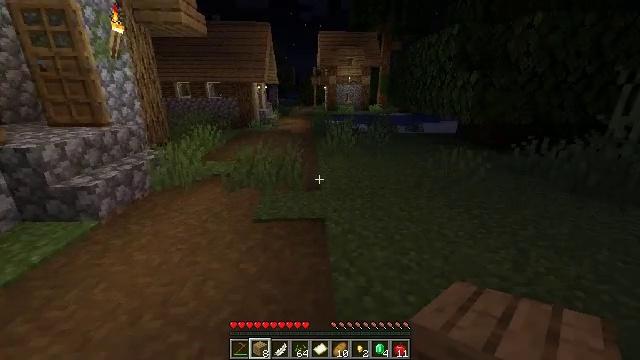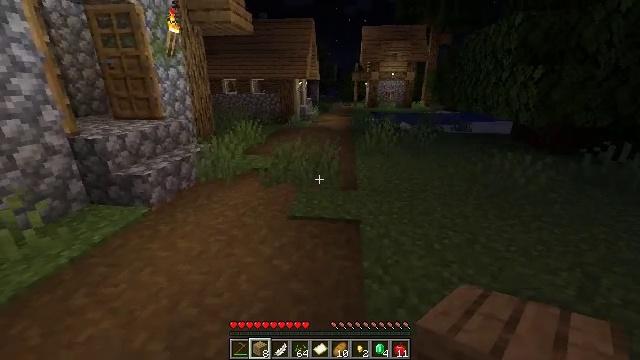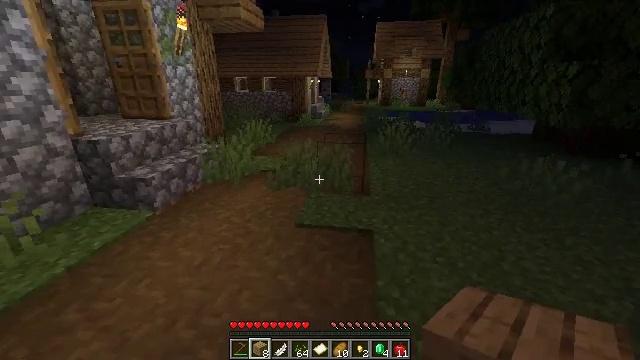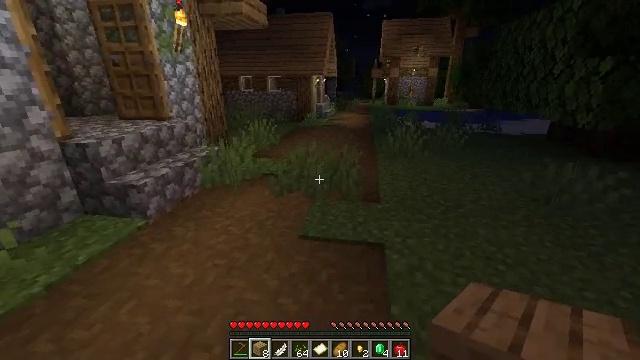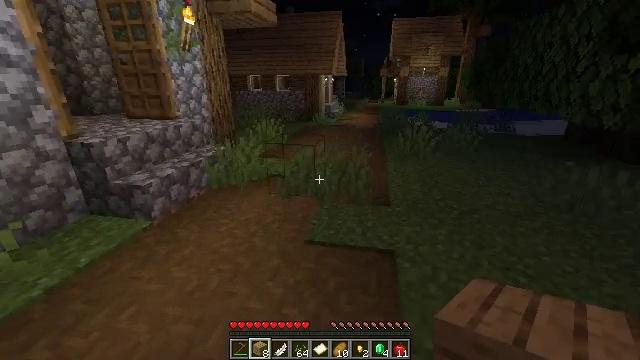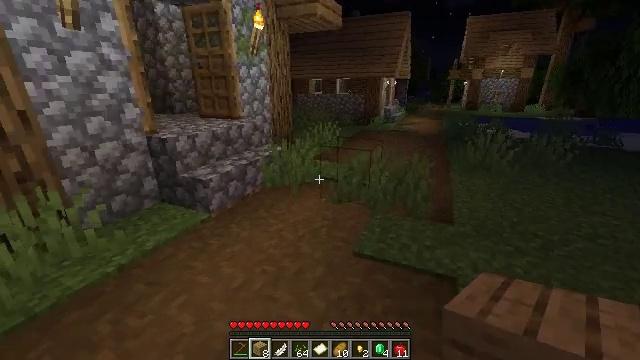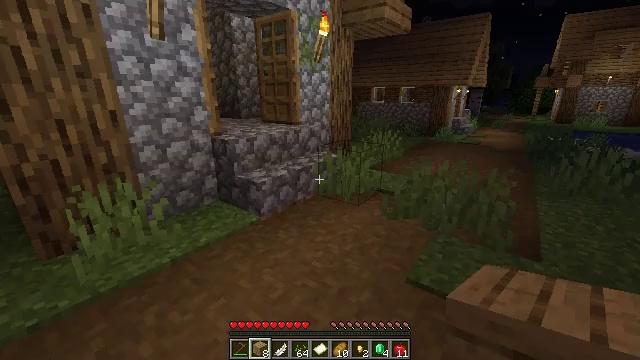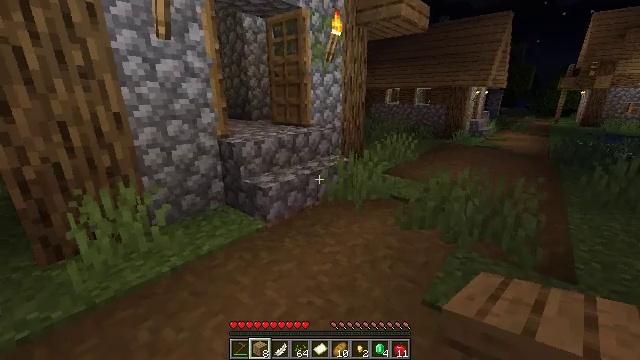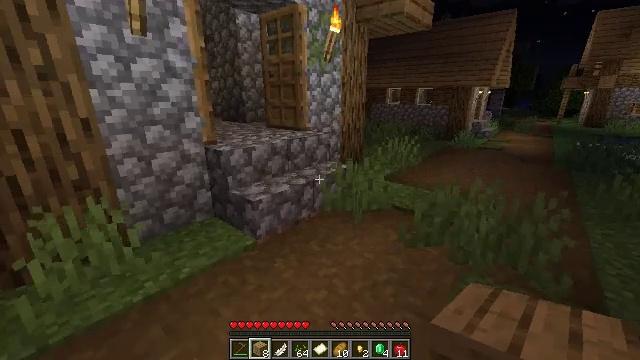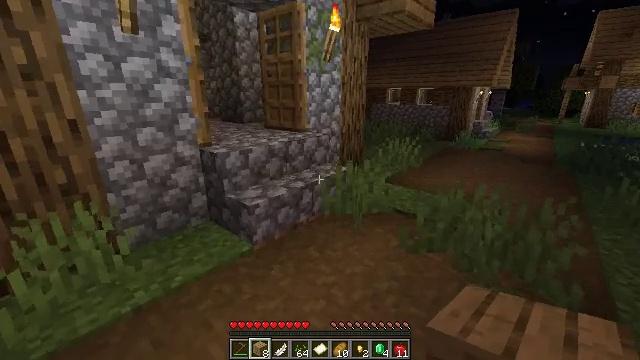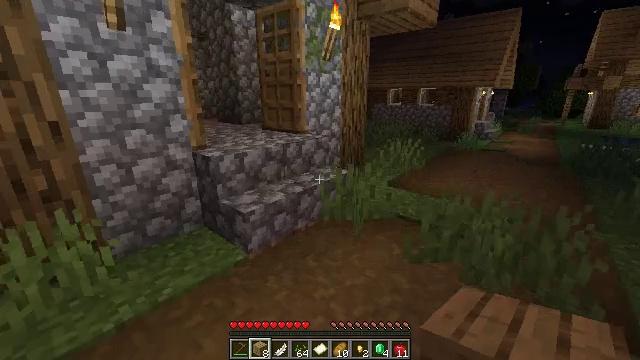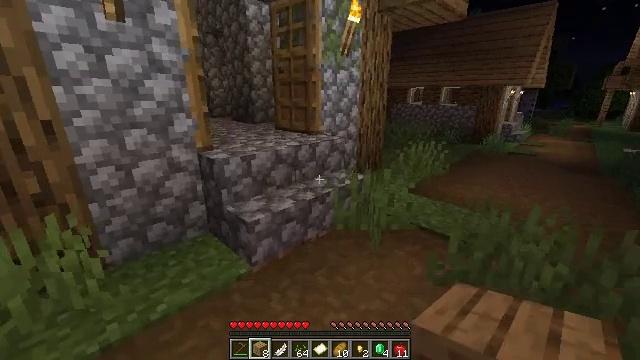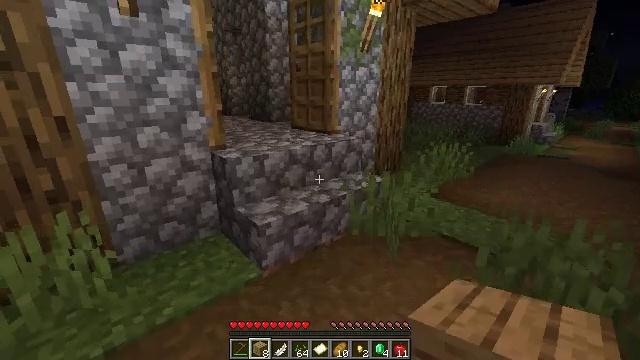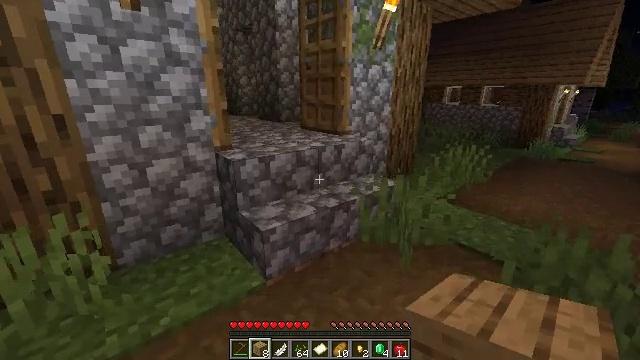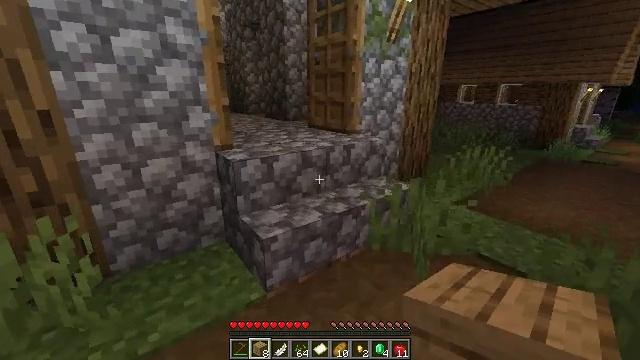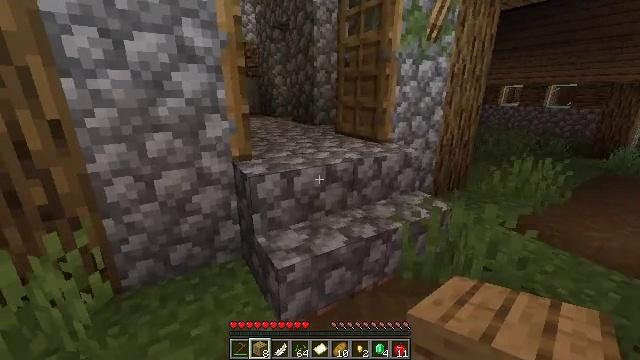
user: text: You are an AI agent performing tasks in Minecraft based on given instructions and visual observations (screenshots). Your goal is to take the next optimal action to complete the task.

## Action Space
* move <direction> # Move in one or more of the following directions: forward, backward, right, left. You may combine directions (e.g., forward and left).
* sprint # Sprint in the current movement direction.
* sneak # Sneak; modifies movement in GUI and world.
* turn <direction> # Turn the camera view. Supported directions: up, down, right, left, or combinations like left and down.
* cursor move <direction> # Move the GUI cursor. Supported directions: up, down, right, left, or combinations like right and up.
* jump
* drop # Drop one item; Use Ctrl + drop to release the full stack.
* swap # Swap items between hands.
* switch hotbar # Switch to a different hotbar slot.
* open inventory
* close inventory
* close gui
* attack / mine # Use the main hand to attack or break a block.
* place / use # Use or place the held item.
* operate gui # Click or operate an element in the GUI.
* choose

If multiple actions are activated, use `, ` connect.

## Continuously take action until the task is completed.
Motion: motion action
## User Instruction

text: Gather yellow wool from a structure.
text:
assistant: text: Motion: move forward, turn left
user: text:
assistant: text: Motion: move forward, turn left
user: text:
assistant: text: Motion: move forward, turn left
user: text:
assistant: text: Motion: move forward, turn left
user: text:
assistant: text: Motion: move forward, turn left
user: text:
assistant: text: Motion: move forward, turn left and up
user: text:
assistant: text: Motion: move forward, turn left
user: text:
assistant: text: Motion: move forward
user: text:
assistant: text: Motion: move forward
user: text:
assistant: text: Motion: move forward
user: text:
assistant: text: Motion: move forward, turn left
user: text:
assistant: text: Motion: move forward, turn left
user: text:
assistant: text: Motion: move forward, turn left
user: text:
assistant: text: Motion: move forward, turn left
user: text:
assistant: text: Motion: move forward, turn left
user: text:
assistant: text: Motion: move forward, turn left and up
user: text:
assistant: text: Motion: move forward, turn left
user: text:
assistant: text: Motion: move forward, turn left
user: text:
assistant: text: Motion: move forward, turn left
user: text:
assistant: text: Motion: move forward, turn left
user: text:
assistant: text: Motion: move forward and move right, turn left
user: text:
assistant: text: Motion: move forward and move right, turn left
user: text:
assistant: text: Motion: move forward and move right, turn left
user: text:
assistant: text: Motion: move forward and move right, turn left
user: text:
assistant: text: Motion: move forward and move right, turn left
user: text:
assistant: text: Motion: move forward, turn left
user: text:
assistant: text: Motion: move forward, turn left
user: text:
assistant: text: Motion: move forward, turn left
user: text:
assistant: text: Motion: move forward, turn left and down
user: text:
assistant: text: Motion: move forward, turn left